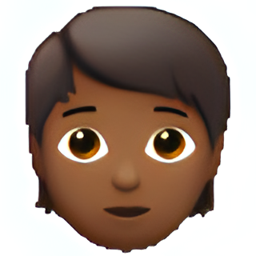
Name: adult
Emoji: 🧑🏾
Group: People & Body
Sub-group: person